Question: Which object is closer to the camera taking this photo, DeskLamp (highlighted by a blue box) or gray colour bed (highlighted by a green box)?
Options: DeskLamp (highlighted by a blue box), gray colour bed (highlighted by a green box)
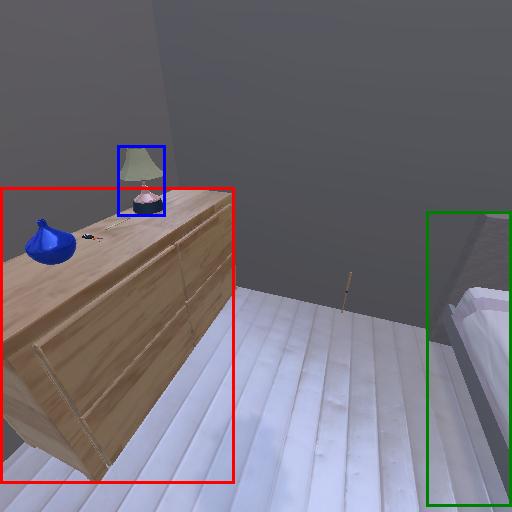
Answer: DeskLamp (highlighted by a blue box)